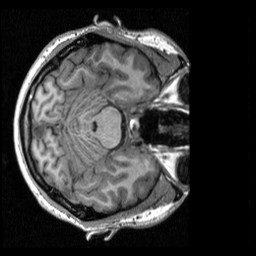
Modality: T1w
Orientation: axial
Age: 26
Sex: male
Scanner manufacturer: siemens
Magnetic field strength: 3 T
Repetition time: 2.3 s
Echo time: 0.00298 s